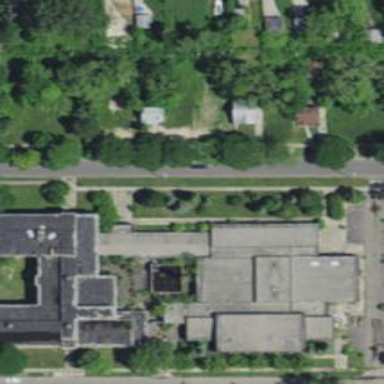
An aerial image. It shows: School.